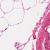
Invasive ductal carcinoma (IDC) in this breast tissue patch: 0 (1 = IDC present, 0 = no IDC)